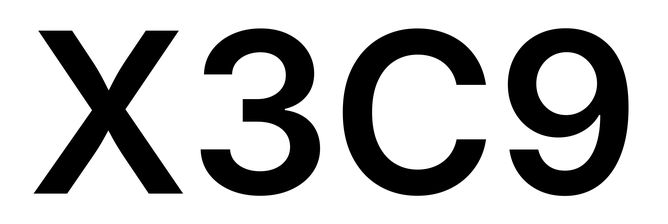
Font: Inter_SemiBold